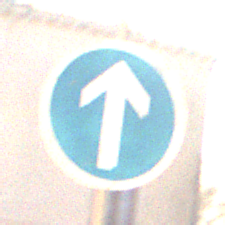
Verkehrszeichen: VorgeschriebeneFahrtrichtungGeradeaus
Umgebung: Outdoor, Urban
Tageszeit: MorningAfternoon
Wetter: Clear
Licht: Natural
Jahreszeit: NotSpecified
Kontrast: HighContrast